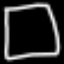
Label: square